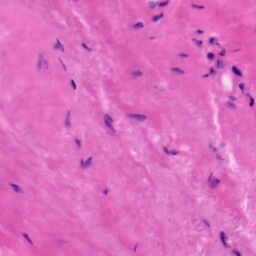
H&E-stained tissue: Tonsil